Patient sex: M
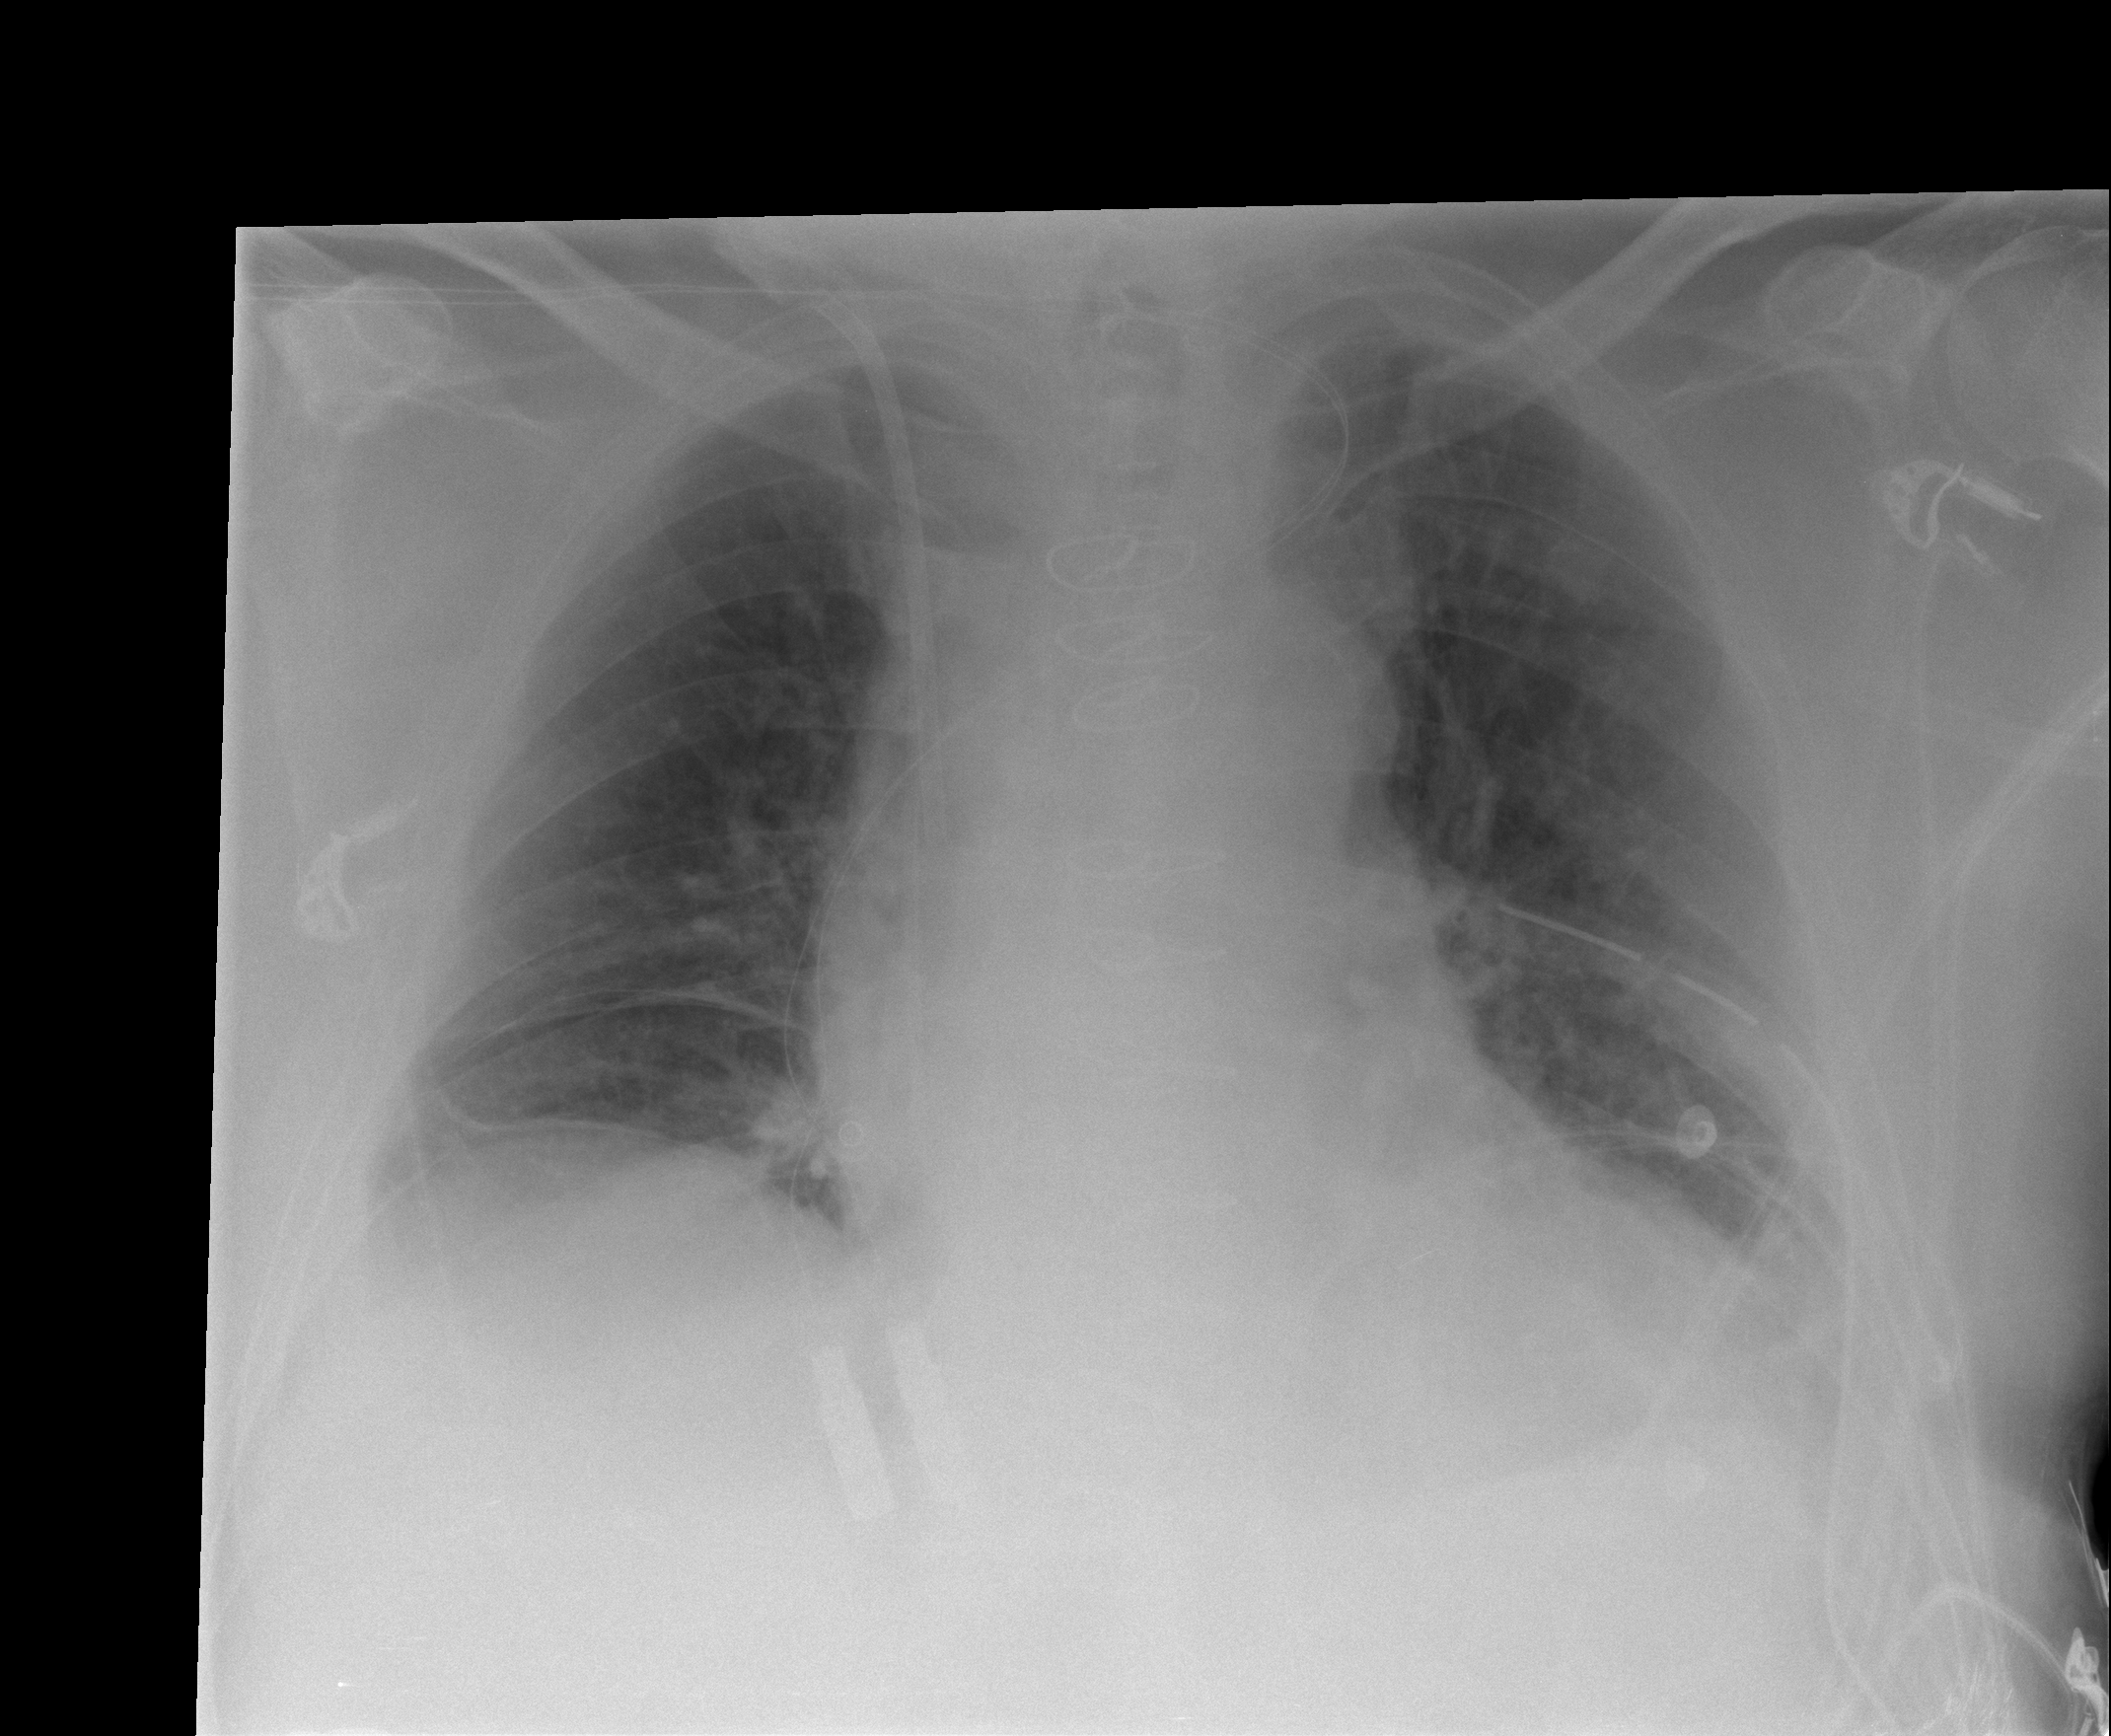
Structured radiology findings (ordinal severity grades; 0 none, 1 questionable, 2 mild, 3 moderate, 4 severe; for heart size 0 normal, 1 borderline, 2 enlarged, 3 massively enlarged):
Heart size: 1
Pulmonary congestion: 2
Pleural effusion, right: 1
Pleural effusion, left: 1
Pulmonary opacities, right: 0
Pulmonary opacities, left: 0
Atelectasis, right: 2
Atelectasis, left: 2